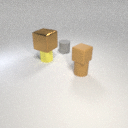
small brown rubber cylinder to the right of small yellow metal cylinder